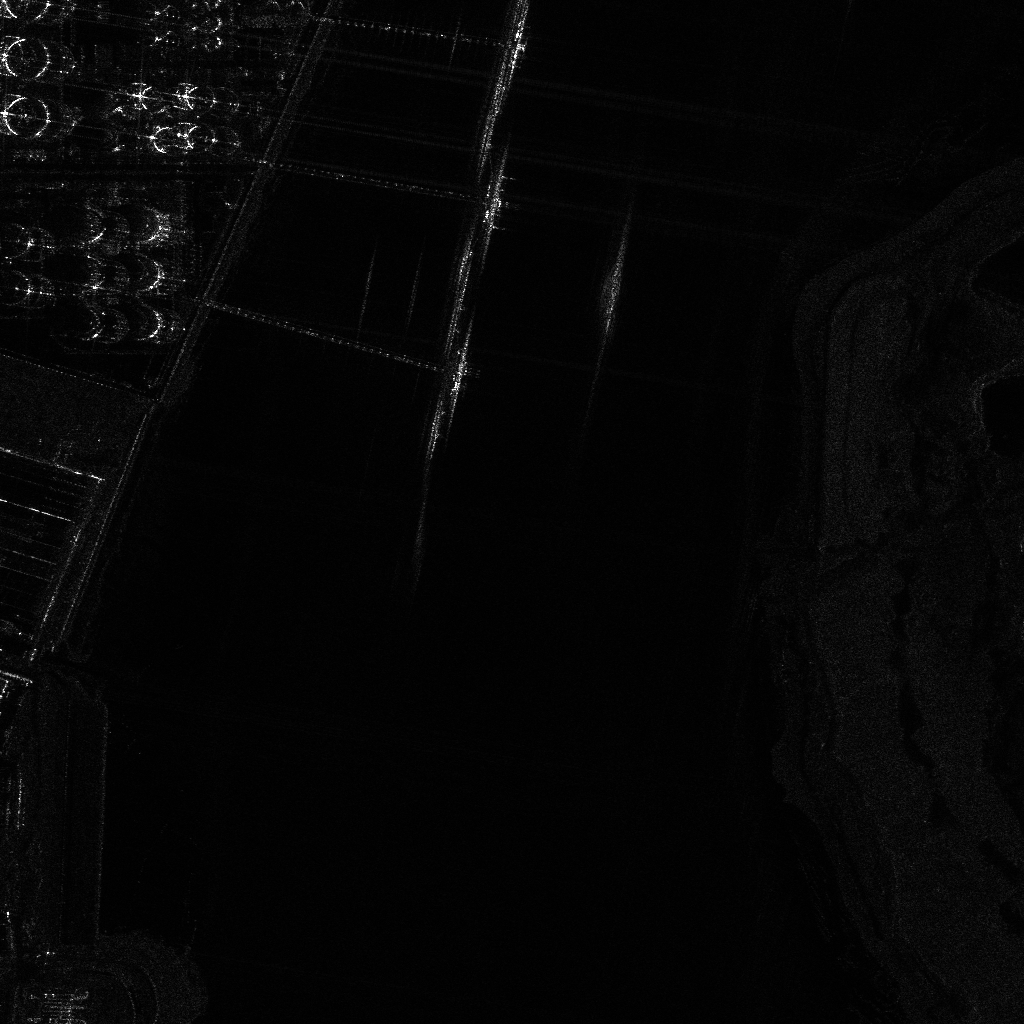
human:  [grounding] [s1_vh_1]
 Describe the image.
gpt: In the satellite image, there is  <ref>1 large container </ref> <box>[[58, 23, 61, 32, 7]]</box> located at top.